Question:
The situations above is what i have faced with. Totally don't get it
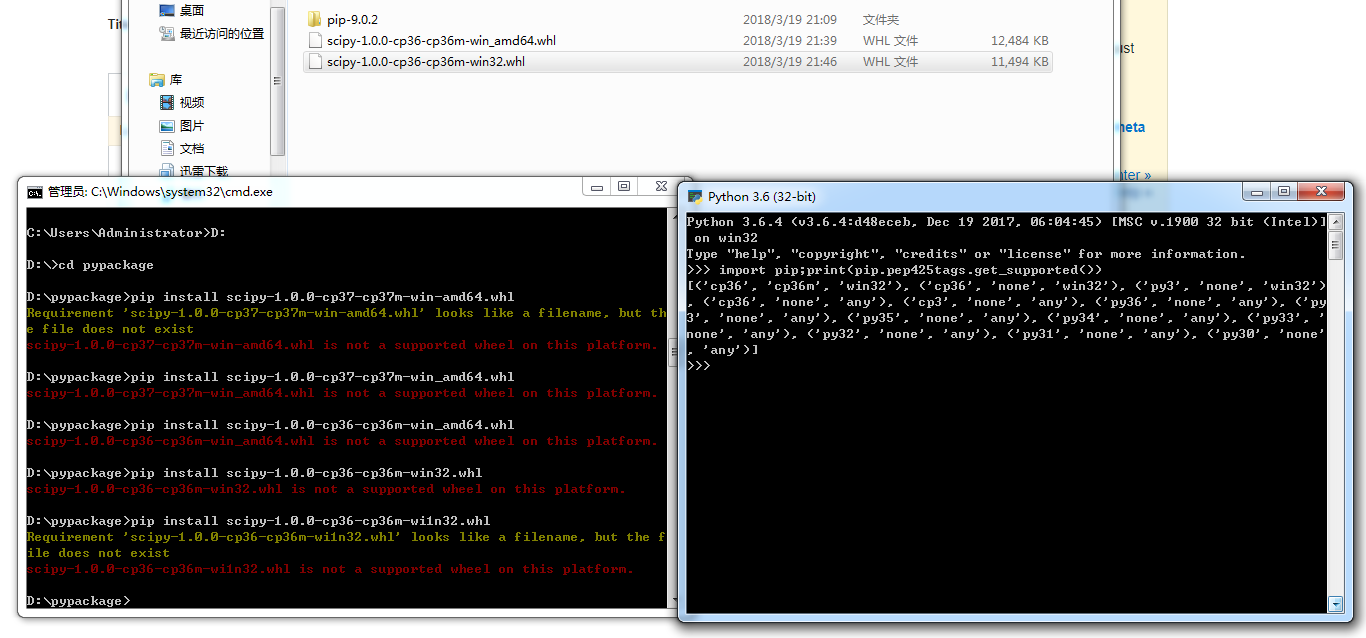
Answer: You can install pip from the pypl database directly with just:
'''
pip install scipy
'''
or if you want a particular version
'''
pip install "scipy==1.00"
'''
you shouldnt ever need to install from a local drive